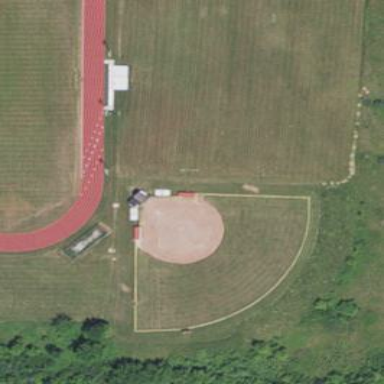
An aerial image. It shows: Baseball pitch for leisure and sports activities.